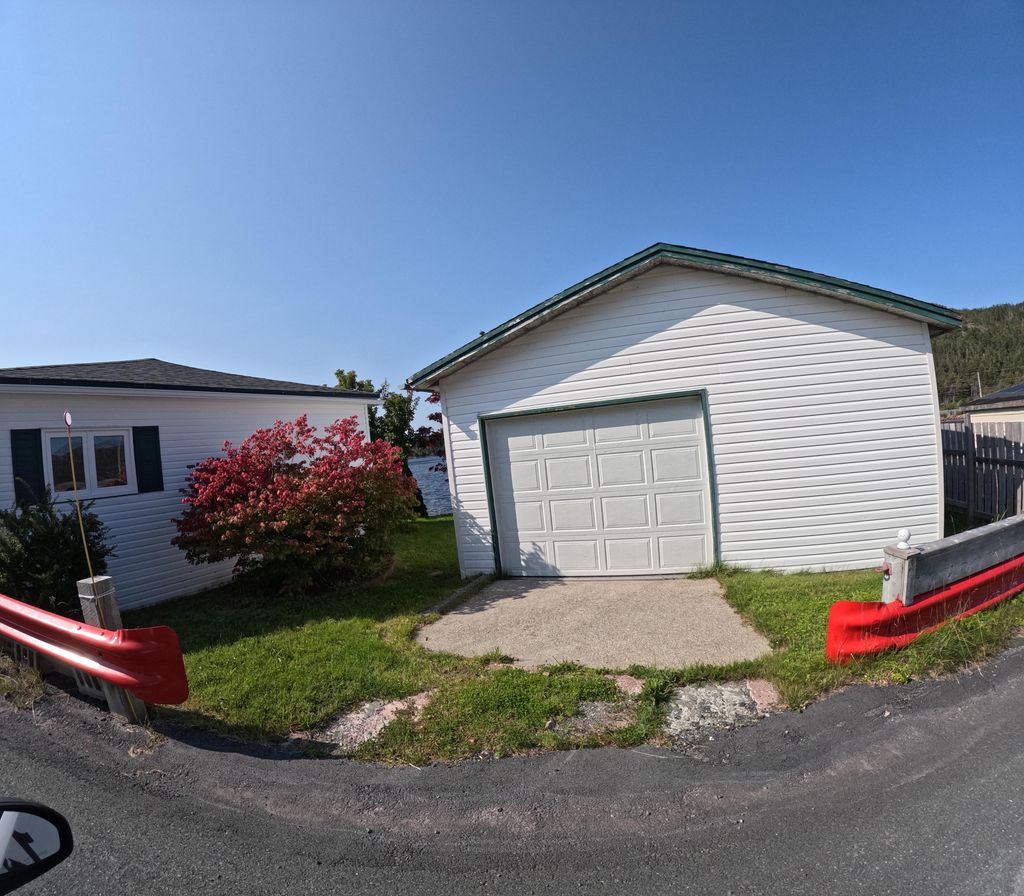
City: st_johns